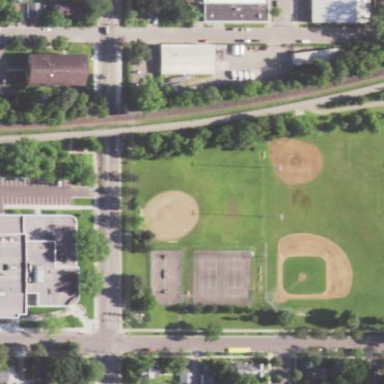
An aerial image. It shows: Baseball pitch for leisure land.